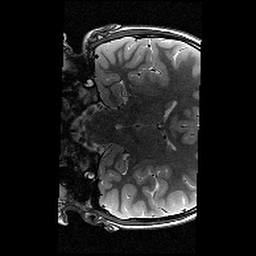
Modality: T2w
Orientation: coronal
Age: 12
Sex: male
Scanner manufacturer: siemens
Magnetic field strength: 3 T
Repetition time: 9.23 s
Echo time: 0.067 s